Question: Hi today I decide to update the Caliburn.Micro nuget package.
But since then all my button/control are broken.
No more binding !
Furthermore, every time I'm clicking on a button this exception is throwed.

'''
<Button x:Name="LeftImport" HorizontalAlignment="Left" Grid.Column="3" Style="{DynamicResource MetroCircleButtonStyle}" Width="30" Height="30" BorderThickness="0">
<Button.ToolTip>
<ToolTip>
<StackPanel>
<TextBlock FontWeight="Bold">Import</TextBlock>
<TextBlock>Import a package</TextBlock>
</StackPanel>
</ToolTip>
</Button.ToolTip>
<Rectangle Width="20" Height="20" Fill="White">
<Rectangle.OpacityMask>
<VisualBrush Stretch="Fill" Visual="{StaticResource appbar_download}" />
</Rectangle.OpacityMask>
</Rectangle>
</Button>
'''
I used Caliburn.Micro.Start to install 2.0.1
I'm out of solution.
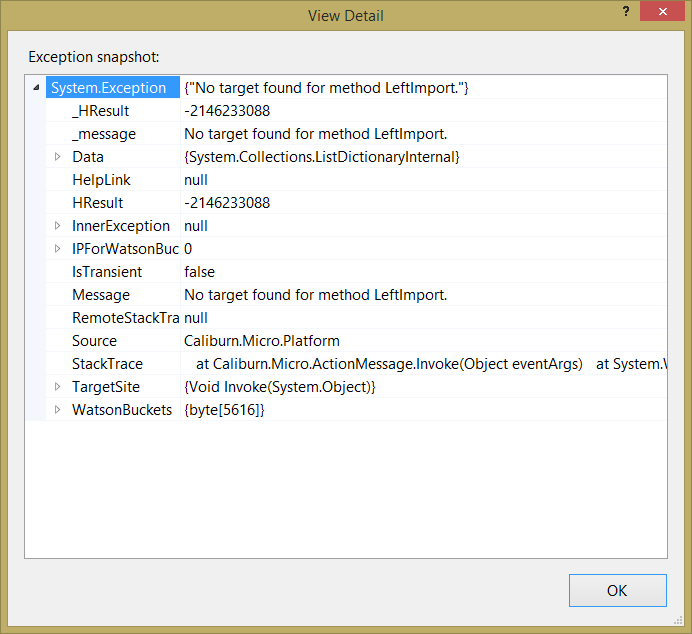
Answer: I've found my problem in 2.0.1 Caliburn.Micro.Start created his constructor with 'StartRuntime();' but in 2.0.2 they added 'Initialize();' I changed'StartRuntime();' with 'Initialize();' and worked!